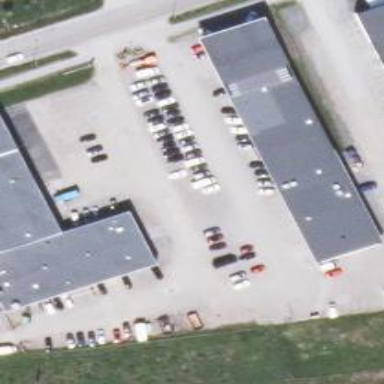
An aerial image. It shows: Commercial building.